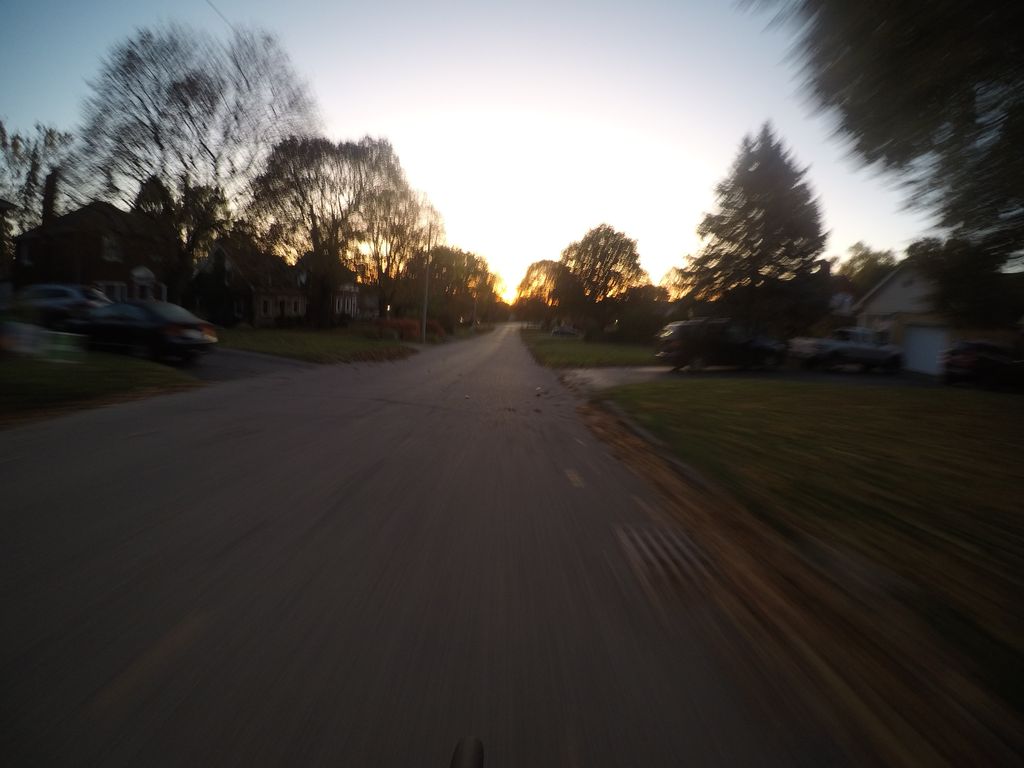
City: kitchener-waterloo